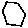
Label: hexagon